Interaction volume radius: 5 \u00c5
Interaction volume height: 15 \u00c5
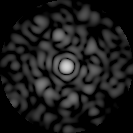
Disorder parameter: 0.8288